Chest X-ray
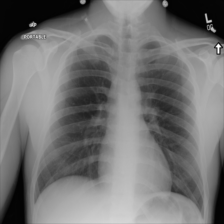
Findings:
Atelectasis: negative
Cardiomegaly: negative
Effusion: negative
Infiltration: negative
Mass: negative
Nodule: negative
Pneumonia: negative
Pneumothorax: negative
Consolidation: negative
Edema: negative
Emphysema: negative
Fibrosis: negative
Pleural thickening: negative
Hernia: negative